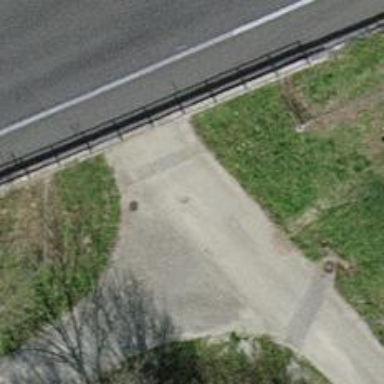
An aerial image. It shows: Track road with grade 1 track type that goes through tunnel.